Field crop: maize
Growth stage: 2
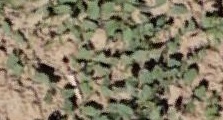
Species: convolvulus